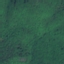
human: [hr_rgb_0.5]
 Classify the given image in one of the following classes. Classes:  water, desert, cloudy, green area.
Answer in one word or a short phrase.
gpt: green area